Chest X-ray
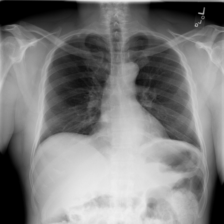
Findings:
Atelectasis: negative
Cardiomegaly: negative
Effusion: negative
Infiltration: negative
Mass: negative
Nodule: negative
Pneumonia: negative
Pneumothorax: negative
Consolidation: negative
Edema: negative
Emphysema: negative
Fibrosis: negative
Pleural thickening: negative
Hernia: negative